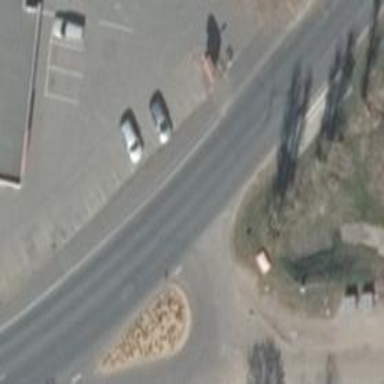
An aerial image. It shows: Cycleway.